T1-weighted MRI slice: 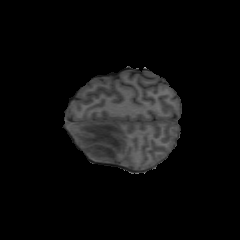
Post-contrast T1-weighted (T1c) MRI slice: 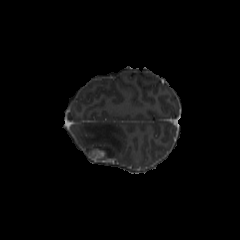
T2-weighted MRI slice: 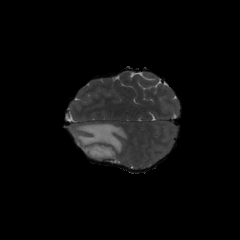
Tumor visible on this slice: yes